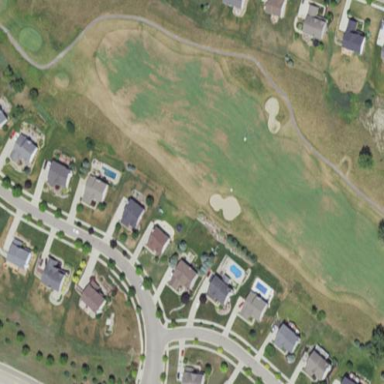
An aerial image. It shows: Area with grass used as rough in golf course.